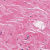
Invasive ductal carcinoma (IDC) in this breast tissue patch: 0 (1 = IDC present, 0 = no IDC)